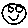
Label: smiley face